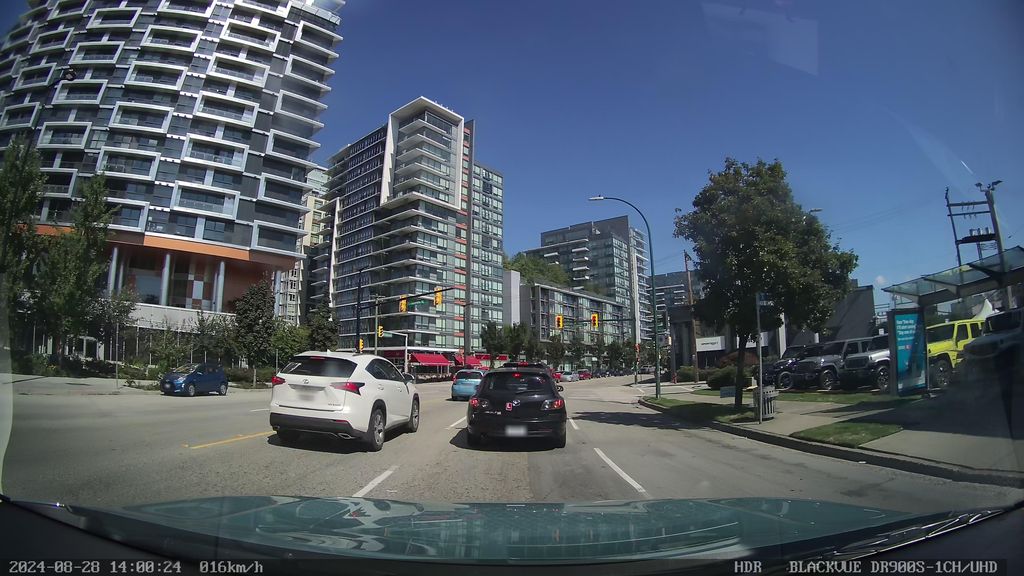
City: vancouver